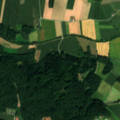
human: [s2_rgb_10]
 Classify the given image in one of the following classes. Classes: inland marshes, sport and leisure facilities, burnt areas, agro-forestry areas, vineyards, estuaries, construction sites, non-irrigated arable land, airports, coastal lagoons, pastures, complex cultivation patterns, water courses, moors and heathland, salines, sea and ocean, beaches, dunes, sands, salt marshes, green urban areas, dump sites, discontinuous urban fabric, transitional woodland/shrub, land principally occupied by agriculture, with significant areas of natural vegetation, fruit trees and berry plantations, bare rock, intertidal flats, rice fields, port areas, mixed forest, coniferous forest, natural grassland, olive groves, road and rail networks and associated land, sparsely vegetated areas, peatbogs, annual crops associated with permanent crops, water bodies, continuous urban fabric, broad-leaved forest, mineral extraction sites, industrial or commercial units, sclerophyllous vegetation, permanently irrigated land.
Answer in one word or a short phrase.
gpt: discontinuous urban fabric, non-irrigated arable land, complex cultivation patterns, broad-leaved forest